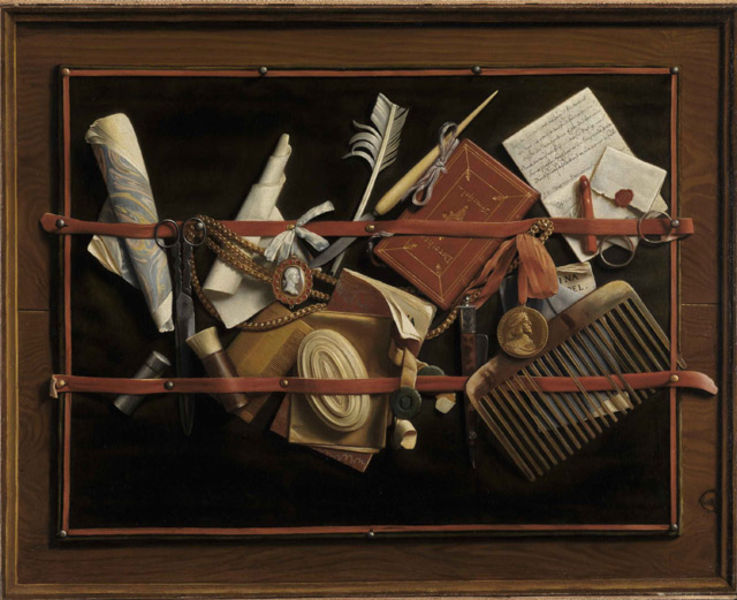
Titel: Augenbetrüger-Stilleben
Künstler: Samuel van Hoogstraten
Standort: Karlsruhe
Institution: Staatliche Kunsthalle Karlsruhe
Schlagwörter: feder, gemälde, kopf, braun, hintergrund, holz, schwarz, weiss, rot, schleife, alt, band, messer, rahmen, bild, portrait, porträt, schnur, schnüre, blatt, brosche, knopf, stilleben, stillleben, schrift, bilderrahmen, papier, papiere, naturalismus, kamm, kette, pfeife, riemen, marmoriert, nagel, nägel, knöpfe, ring, collage, foto, serviette, schere, buch, zettel, dose, medaillon, ringe, geld, befestigt, brett, seite, brille, stempel, pinsel, stift, kneifer, einband, heft, utensilien, wachs, büchlein, amulett, brief, briefe, reise, leder, notizbuch, sammlung, seife, medaille, kamee, siegel, bänder, täuschung, gerollt, monokel, moderne kunst, objekte, münze, gegenstände, zeichnungen, federkiel, schwrz, medaillons, kann, kett, stlleben, gemme, medaillie, sammelsurium, füller, niete, brieföffner, kugelschreiber, siegellack, kuli, patrone, siegelwachs, waschzeug, medaillien, trompe l'oeil, came, fede, trompe l'oeuil, rasierpinsel, feder seife, büchleinkette, nbuch, medailie, trope l'oeuil, gegenstände kamm, gegebstrände, konglumerat, sammlun, medaielle, madaillie, medaille schnur, schewre, medailien, schloeife